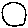
Label: moon